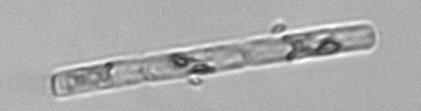
Label: Guinardia_delicatula